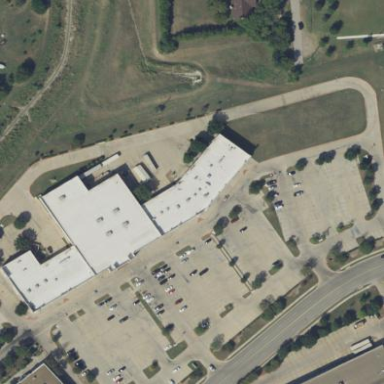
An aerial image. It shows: Retail building.